Field crop: maize
Growth stage: 2
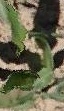
Species: maize